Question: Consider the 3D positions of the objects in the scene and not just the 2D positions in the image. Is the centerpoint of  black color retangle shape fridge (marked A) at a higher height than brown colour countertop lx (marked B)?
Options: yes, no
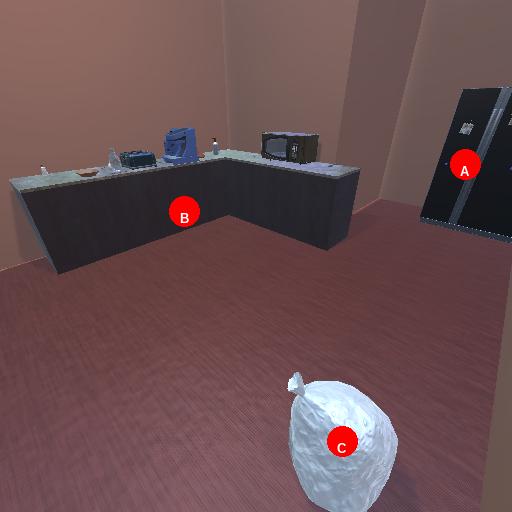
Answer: yes